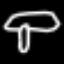
Label: mushroom